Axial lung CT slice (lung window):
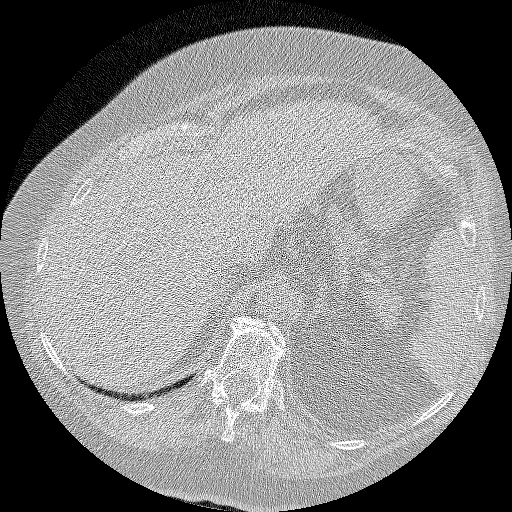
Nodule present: no